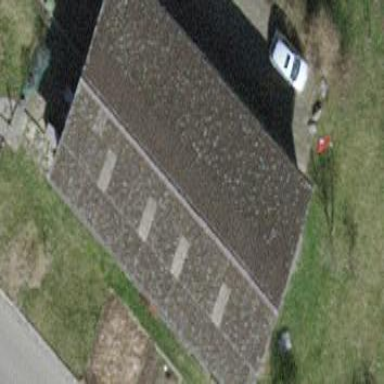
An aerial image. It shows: Gabled building with dimgrey roof and slategrey facade.